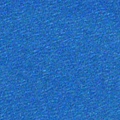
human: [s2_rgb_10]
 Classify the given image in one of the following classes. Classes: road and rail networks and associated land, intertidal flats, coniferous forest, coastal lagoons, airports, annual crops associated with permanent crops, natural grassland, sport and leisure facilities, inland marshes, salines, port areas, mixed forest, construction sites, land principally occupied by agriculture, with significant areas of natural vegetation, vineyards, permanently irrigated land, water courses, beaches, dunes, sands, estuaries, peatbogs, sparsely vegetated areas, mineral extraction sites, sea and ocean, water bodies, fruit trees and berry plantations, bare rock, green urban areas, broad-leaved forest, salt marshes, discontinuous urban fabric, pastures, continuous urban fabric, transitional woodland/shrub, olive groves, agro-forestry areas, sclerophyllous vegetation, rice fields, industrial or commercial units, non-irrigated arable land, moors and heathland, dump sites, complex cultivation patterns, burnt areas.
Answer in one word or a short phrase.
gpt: sea and ocean